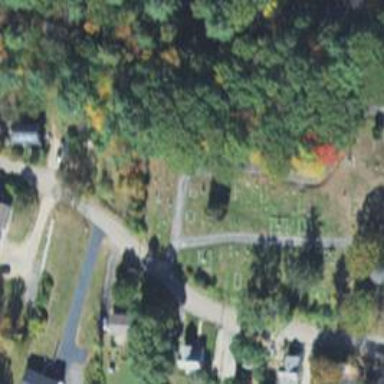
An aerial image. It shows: Cemetery with historical significance.